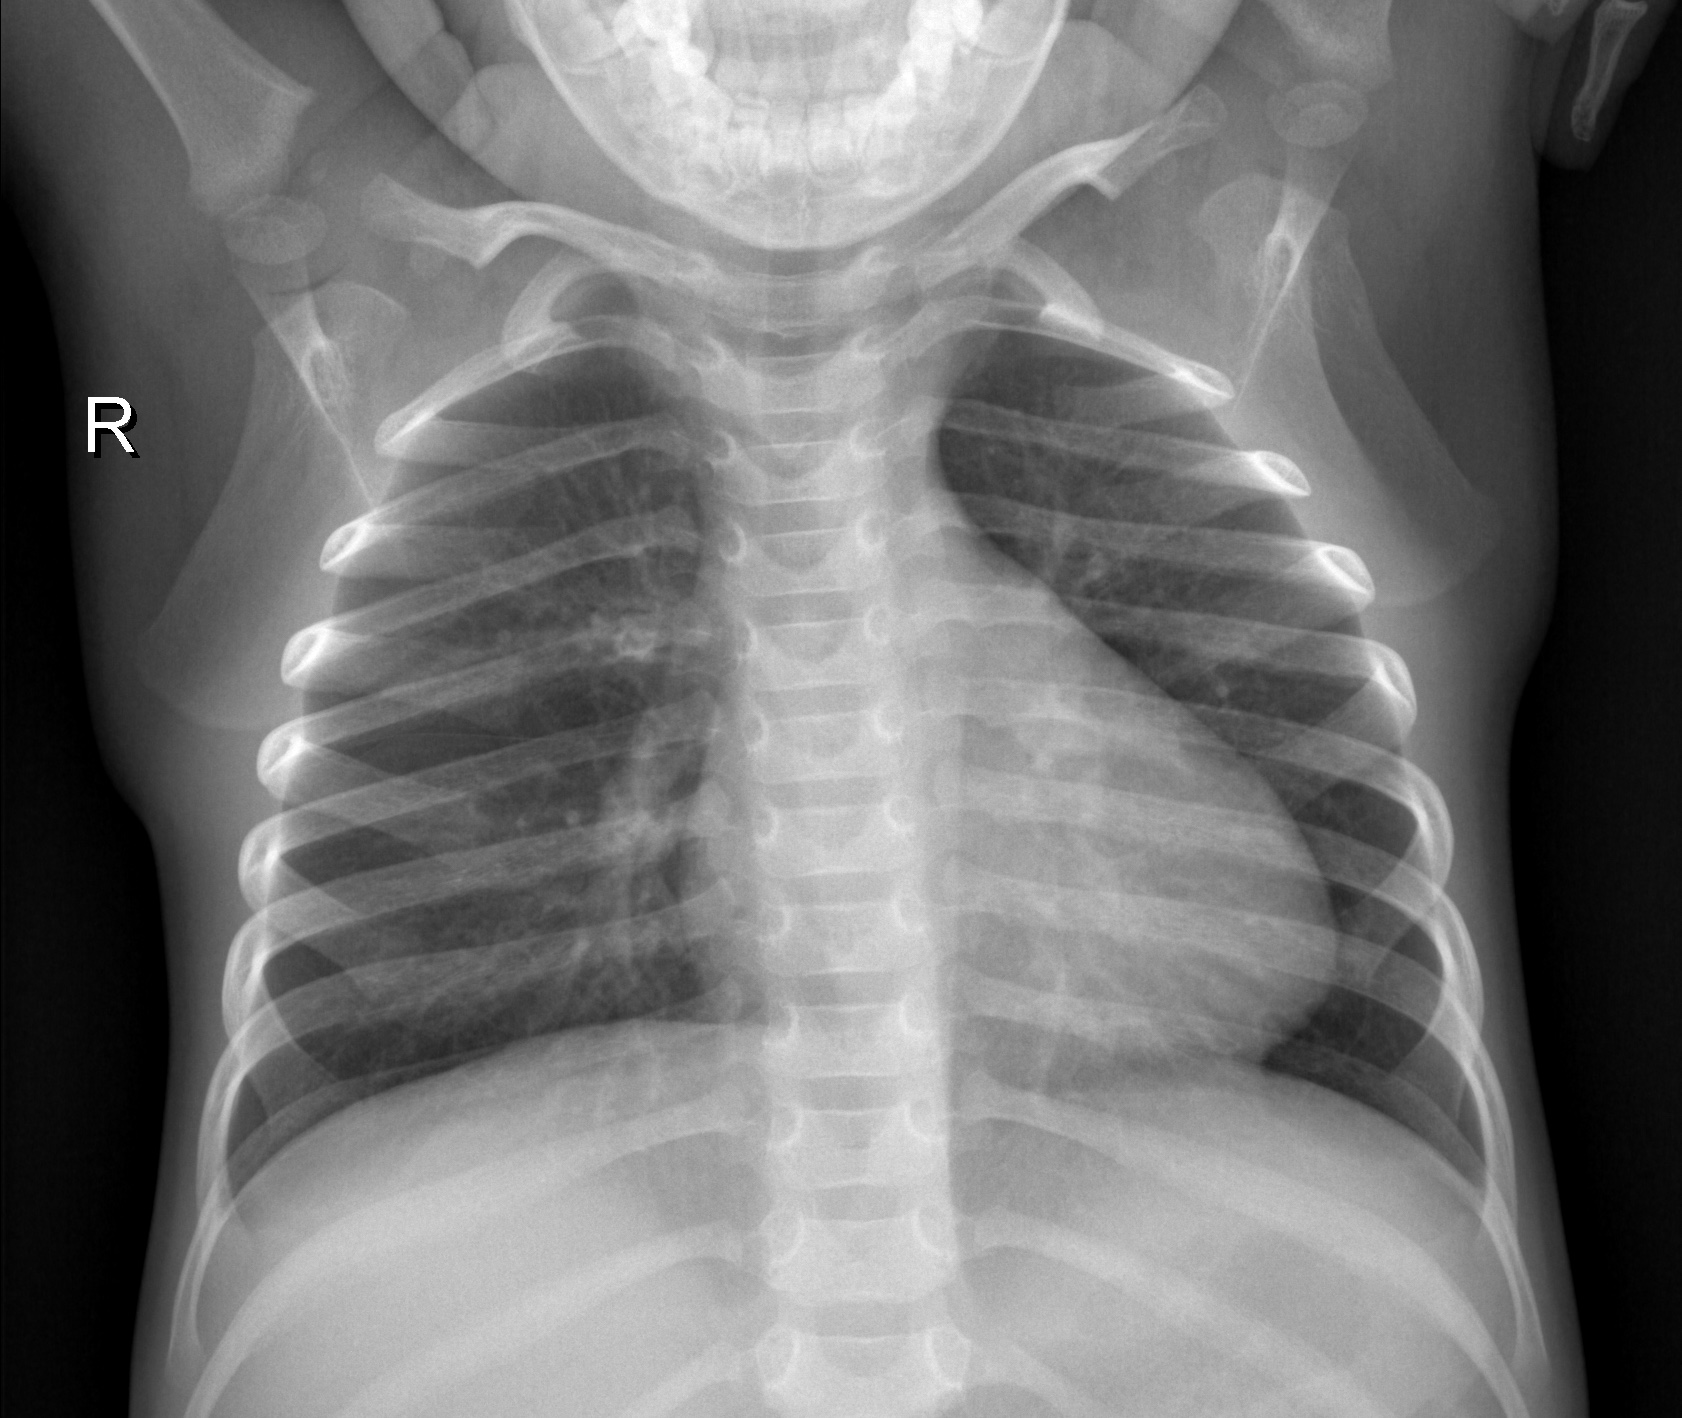
Diagnosis: NORMAL